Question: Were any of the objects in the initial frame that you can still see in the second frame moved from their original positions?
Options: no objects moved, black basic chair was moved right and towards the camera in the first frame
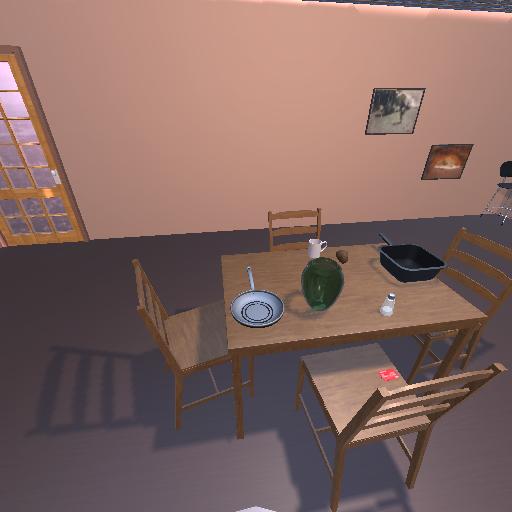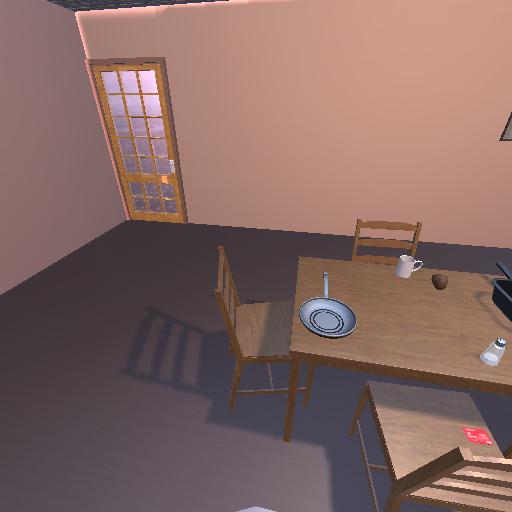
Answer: no objects moved